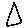
Label: triangle